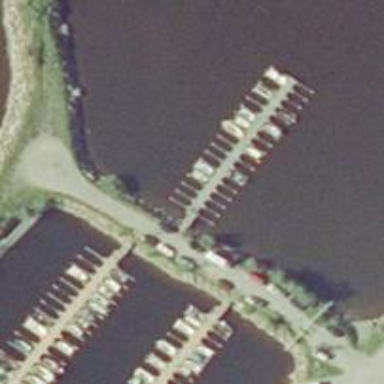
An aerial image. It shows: Man-made pier.